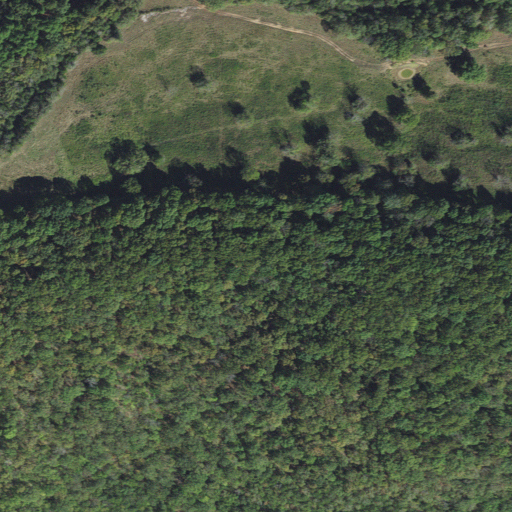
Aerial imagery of mountain in Arkansas named Fall Hill containing deciduous forest, pasture, and mixed forest